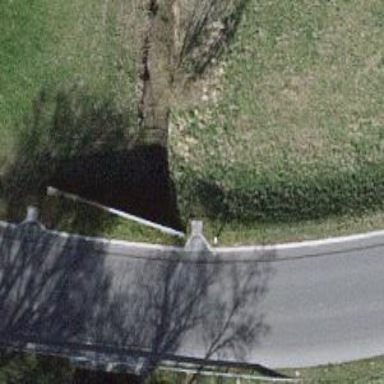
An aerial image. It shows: River flowing through tunnel.